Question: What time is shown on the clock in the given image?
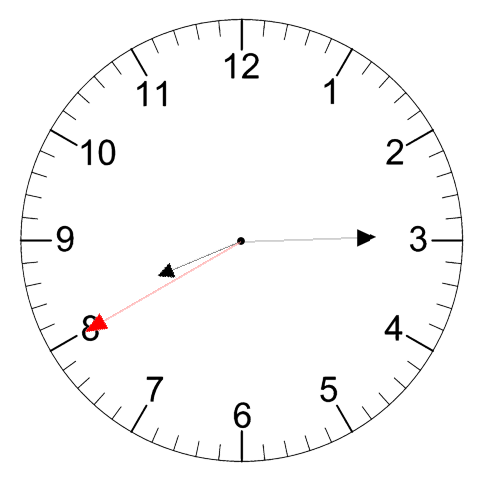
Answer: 08:14:40